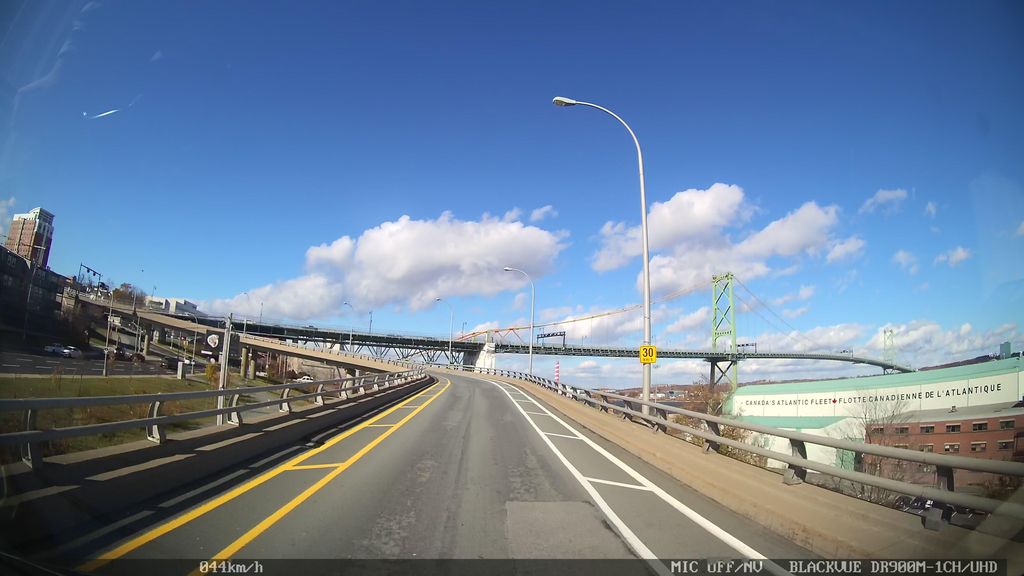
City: halifax